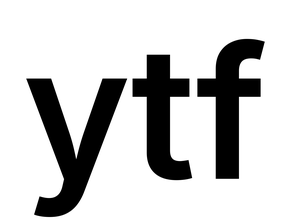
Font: Inter_SemiBold